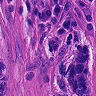
Metastatic tissue present: yes